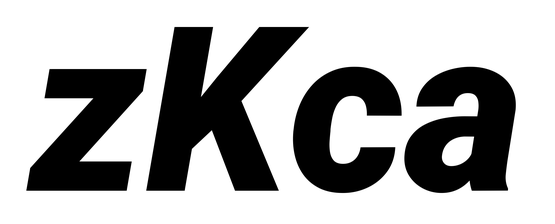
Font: Roboto-Italic_Black_Italic